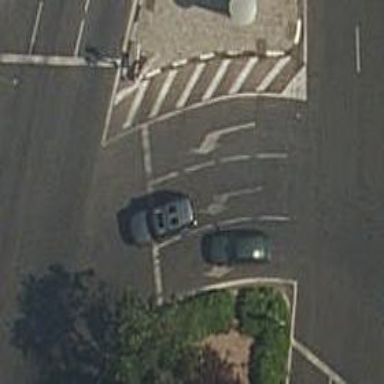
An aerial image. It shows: Road with traffic signals.